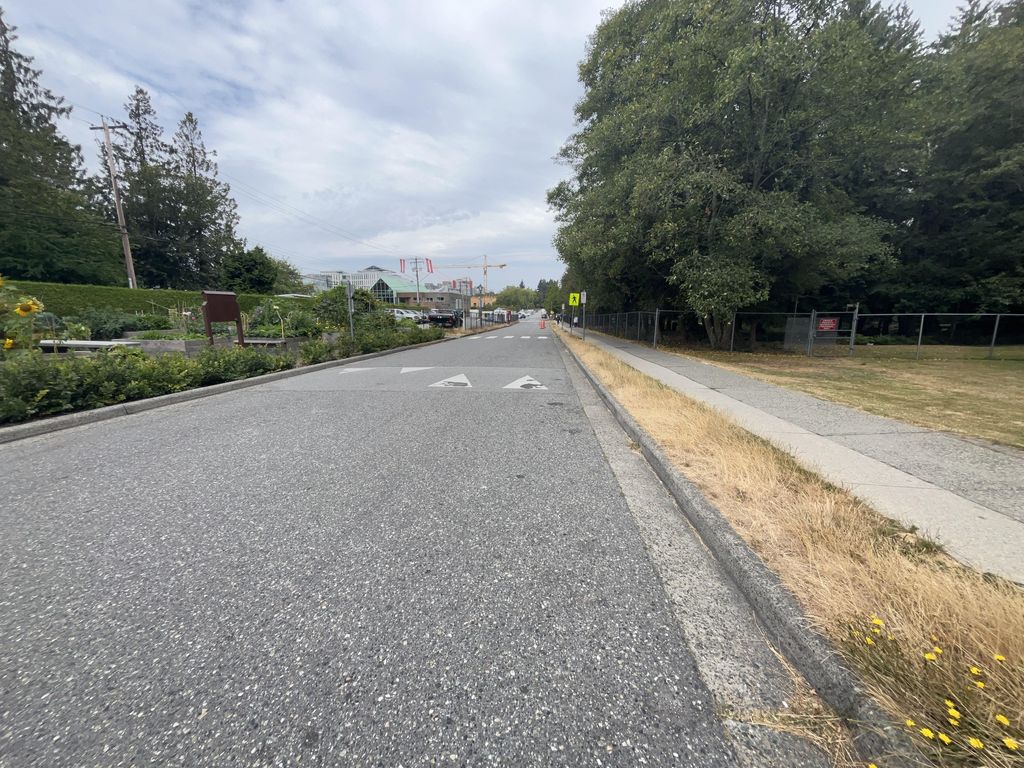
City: vancouver